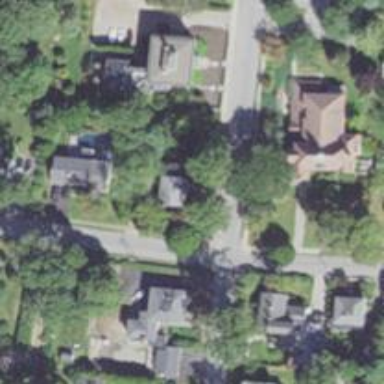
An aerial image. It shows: Neighbourhood with historic district.